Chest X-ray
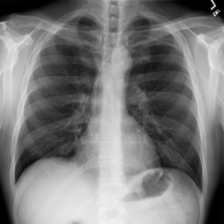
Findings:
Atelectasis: negative
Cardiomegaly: negative
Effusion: negative
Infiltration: negative
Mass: negative
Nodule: negative
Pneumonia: negative
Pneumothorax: negative
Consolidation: negative
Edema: negative
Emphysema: negative
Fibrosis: negative
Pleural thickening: negative
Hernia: negative